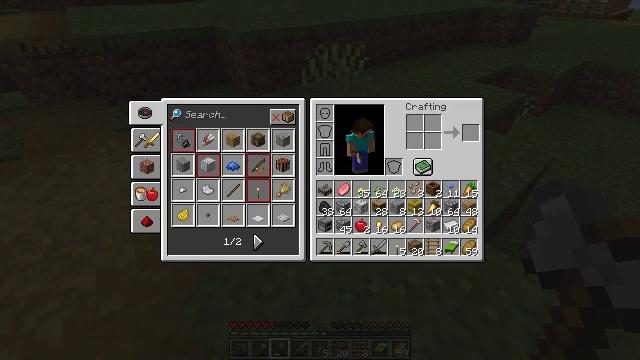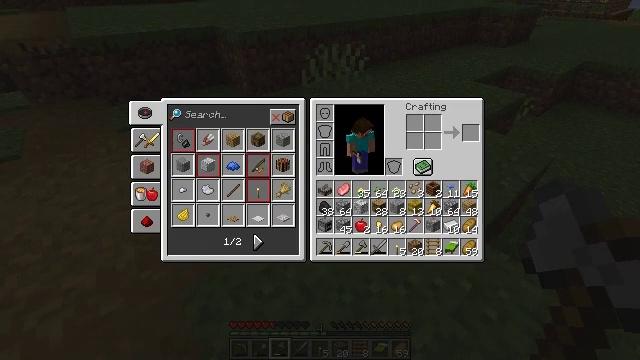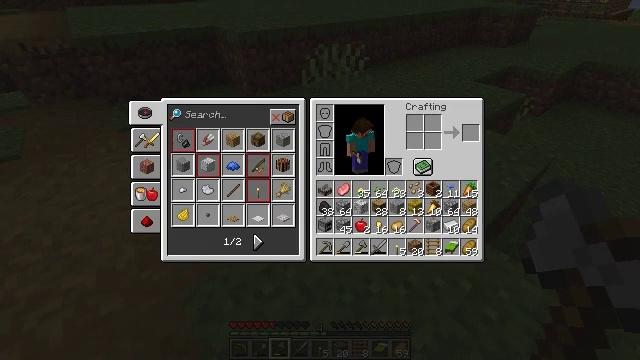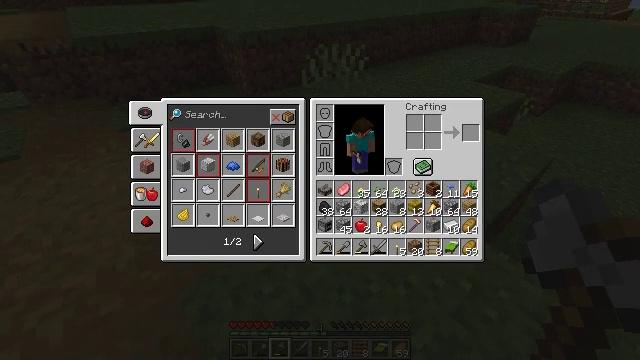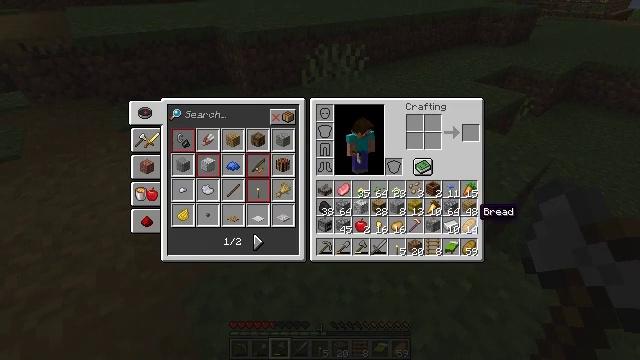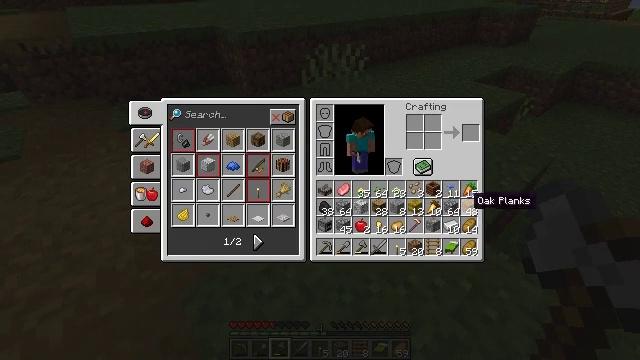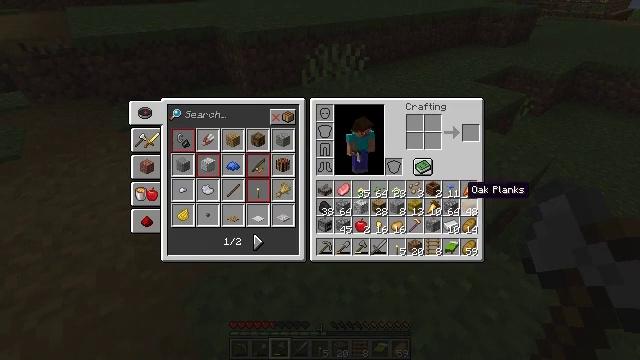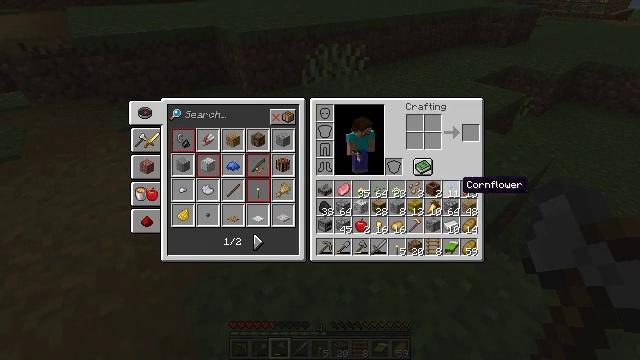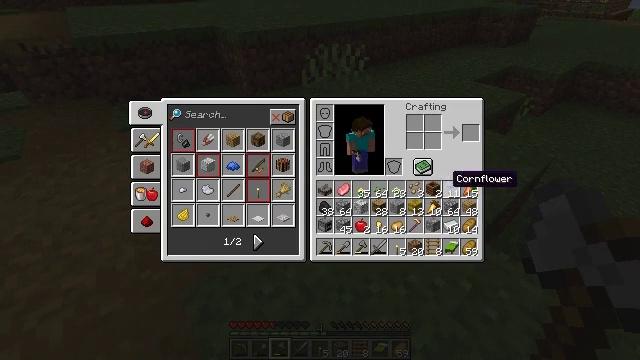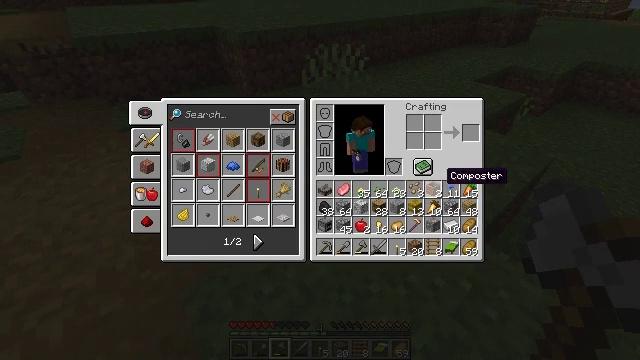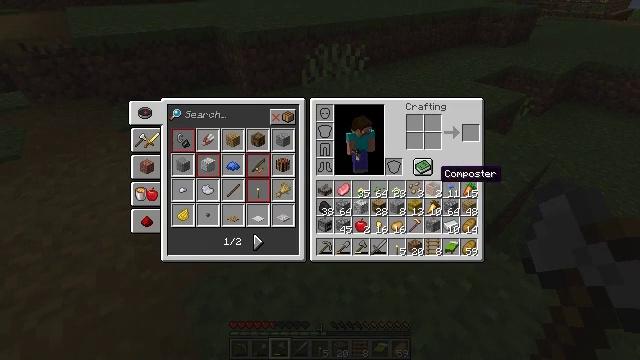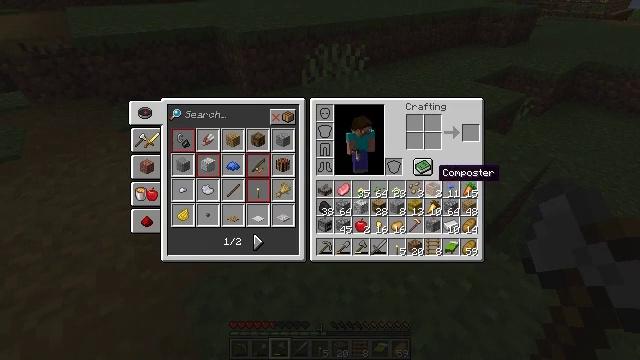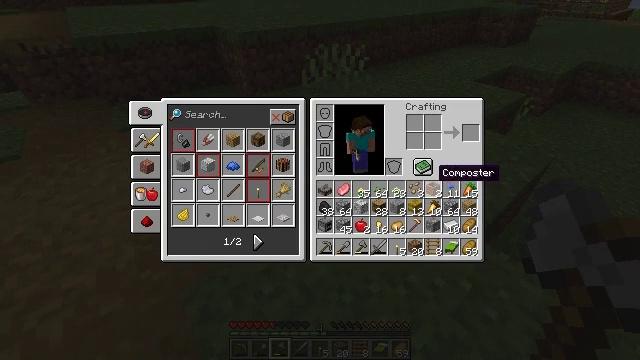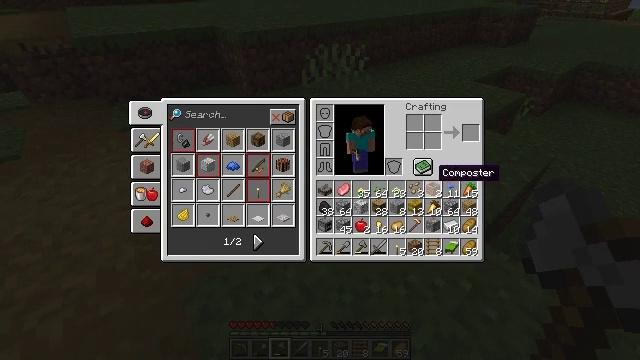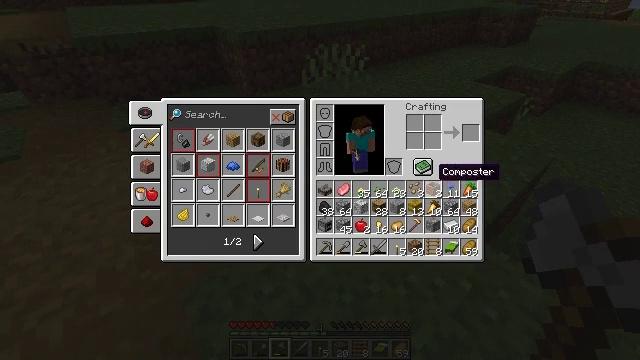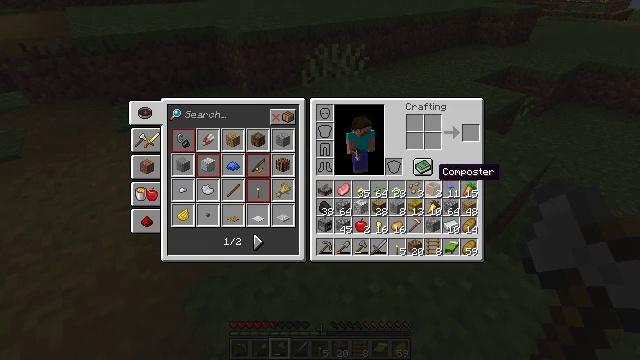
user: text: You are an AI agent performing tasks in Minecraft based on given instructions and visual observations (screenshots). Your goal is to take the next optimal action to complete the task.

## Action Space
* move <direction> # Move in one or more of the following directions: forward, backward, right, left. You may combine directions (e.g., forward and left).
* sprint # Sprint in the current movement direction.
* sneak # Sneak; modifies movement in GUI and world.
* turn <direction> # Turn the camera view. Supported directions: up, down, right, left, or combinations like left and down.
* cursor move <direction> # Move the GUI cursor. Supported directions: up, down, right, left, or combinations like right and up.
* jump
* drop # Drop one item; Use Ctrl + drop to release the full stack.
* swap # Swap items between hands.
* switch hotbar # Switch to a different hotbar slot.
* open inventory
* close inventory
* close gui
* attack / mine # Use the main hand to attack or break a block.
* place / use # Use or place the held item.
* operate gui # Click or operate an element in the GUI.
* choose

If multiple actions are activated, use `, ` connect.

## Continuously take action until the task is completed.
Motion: motion action
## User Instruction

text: Remove a ladder from the inventory.
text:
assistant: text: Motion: no_op
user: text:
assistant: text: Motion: no_op
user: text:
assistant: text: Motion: cursor move left and up
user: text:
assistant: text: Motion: cursor move left and up
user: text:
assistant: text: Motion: cursor move up
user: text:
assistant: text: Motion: cursor move up
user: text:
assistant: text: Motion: no_op
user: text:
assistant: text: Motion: cursor move left
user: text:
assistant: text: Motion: no_op
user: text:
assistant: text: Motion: no_op
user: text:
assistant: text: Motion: no_op
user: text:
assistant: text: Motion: no_op
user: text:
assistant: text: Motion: no_op
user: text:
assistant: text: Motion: no_op
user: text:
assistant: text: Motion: no_op
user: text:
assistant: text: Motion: no_op
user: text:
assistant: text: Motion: no_op
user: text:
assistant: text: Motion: no_op
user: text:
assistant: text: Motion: no_op
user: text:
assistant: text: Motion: cursor move left
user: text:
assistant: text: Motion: cursor move left
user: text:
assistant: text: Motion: cursor move left
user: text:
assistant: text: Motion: no_op
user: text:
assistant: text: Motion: no_op
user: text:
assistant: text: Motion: no_op
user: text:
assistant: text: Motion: no_op
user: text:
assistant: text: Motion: no_op
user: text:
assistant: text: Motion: no_op
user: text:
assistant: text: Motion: no_op
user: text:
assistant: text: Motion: no_op